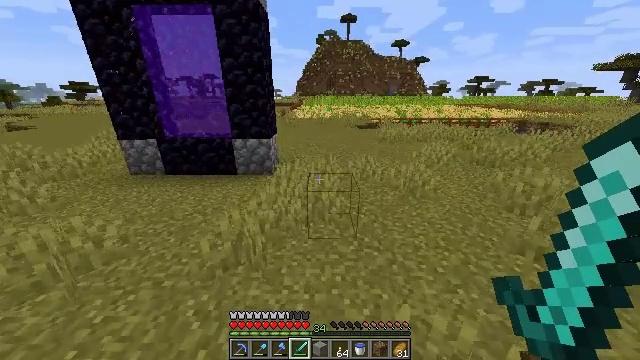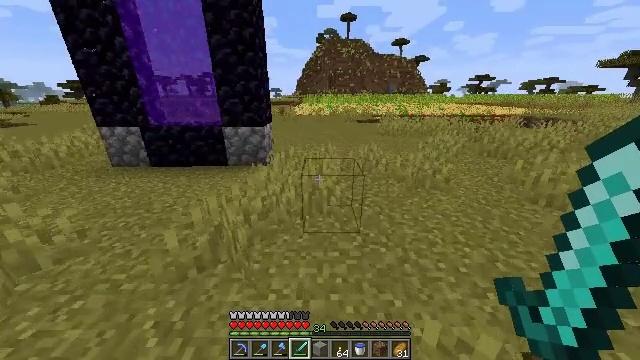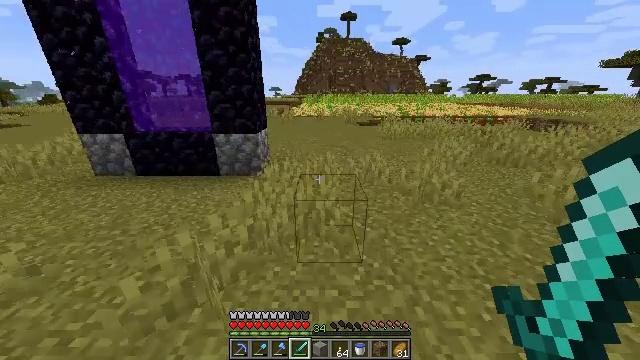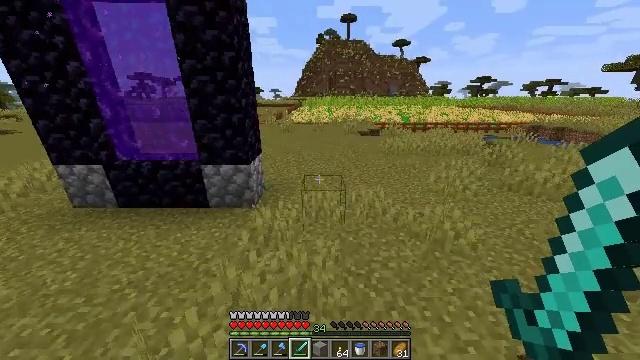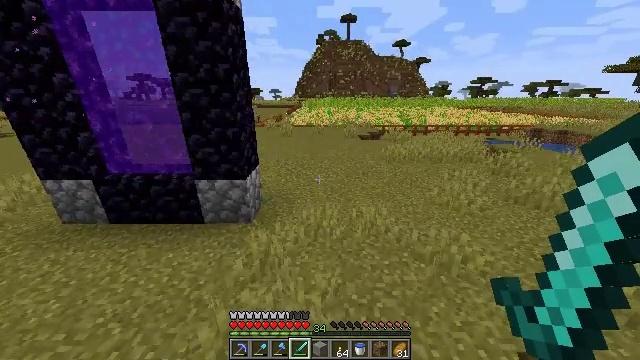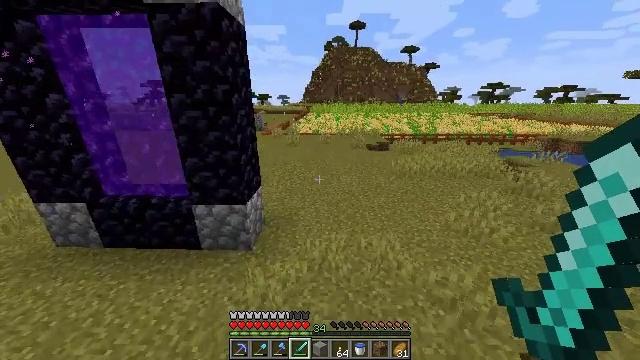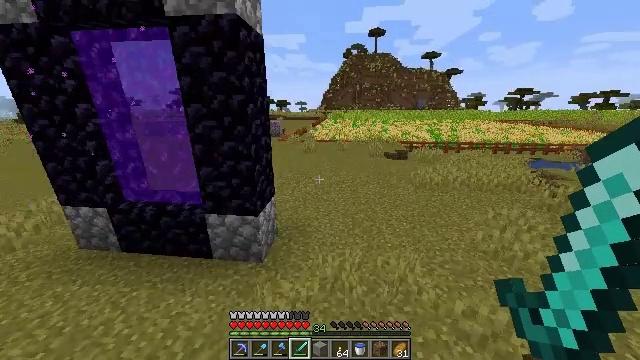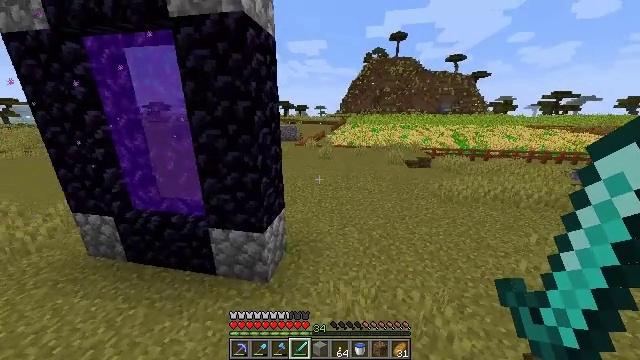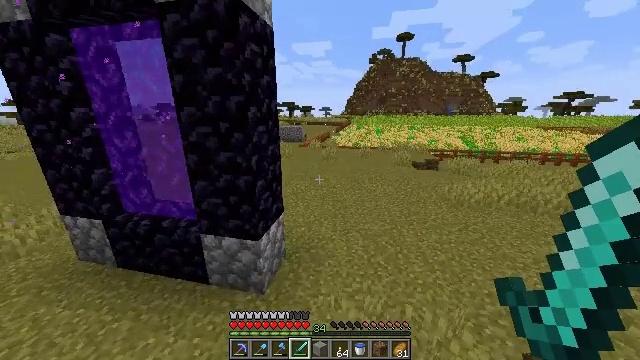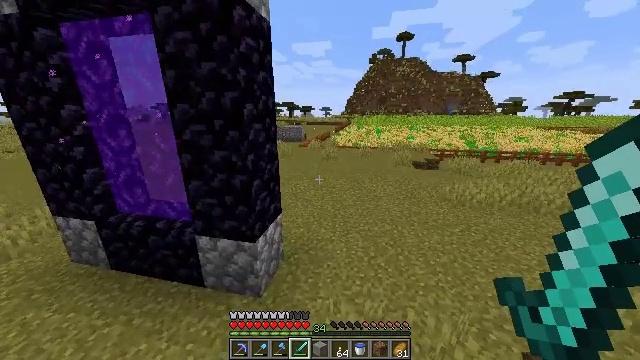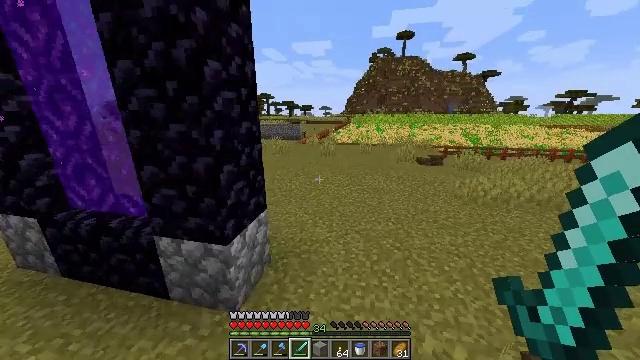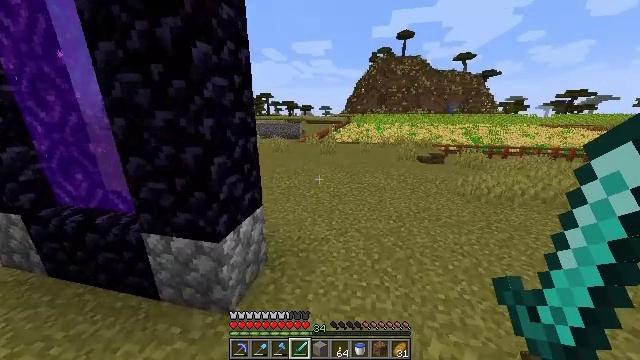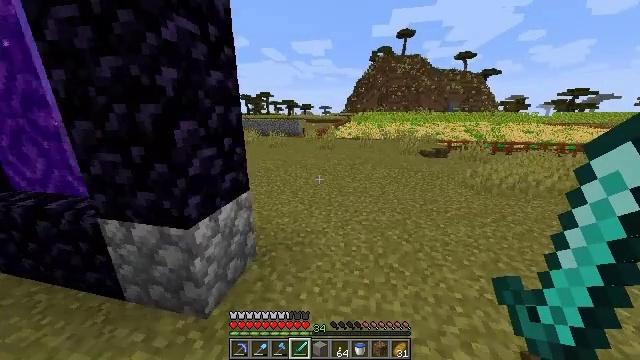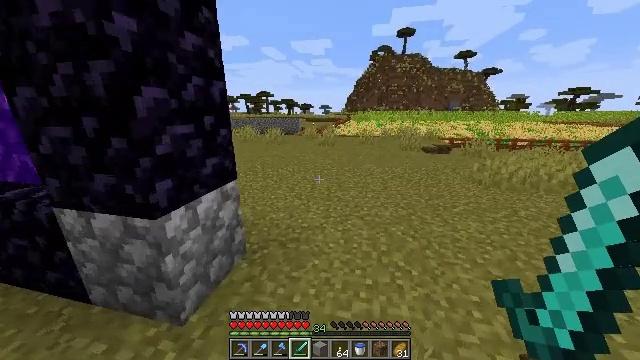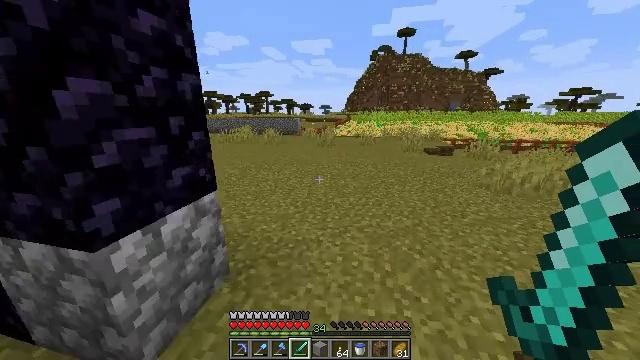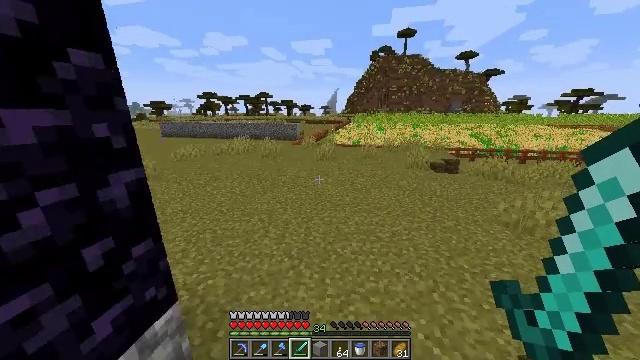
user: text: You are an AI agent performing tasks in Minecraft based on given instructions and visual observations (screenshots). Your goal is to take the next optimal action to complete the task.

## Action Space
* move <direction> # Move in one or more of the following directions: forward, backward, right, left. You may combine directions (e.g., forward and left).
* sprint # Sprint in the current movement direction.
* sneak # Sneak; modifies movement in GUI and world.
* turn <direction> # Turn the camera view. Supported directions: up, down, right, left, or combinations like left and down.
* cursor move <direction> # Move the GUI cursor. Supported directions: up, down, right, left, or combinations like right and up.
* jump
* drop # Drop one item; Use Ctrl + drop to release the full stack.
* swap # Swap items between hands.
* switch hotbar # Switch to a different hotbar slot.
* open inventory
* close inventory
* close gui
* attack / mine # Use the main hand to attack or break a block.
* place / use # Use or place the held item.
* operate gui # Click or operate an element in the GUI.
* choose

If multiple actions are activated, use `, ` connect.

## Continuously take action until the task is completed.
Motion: motion action
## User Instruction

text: Open the crafting table to craft melon seeds.
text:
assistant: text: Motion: move forward, sprint, jump
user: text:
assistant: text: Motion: move forward, sprint, jump
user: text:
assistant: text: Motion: move forward, sprint, jump
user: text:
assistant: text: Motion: move forward, sprint, jump
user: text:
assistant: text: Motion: move forward, sprint, turn left and up, jump
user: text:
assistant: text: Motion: move forward, sprint, turn left and up, jump
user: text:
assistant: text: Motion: move forward, sprint, turn left and up, jump
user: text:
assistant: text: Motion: move forward, sprint, turn left, jump
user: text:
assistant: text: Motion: move forward, sprint, jump
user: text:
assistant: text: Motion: move forward, sprint, jump
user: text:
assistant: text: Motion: move forward, sprint, jump
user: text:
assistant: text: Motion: move forward, sprint, jump
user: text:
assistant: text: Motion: move forward, sprint, jump
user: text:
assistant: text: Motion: move forward, sprint, jump
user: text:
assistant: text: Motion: move forward, sprint, jump
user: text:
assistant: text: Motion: move forward, sprint, jump
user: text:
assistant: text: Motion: move forward, sprint, jump
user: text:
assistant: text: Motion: move forward, sprint, jump
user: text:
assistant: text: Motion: move forward, sprint, turn left, jump
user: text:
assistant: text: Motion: move forward, sprint, turn left, jump
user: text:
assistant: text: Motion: move forward, sprint, turn left, jump
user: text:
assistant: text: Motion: move forward, sprint, jump
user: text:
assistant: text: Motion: move forward, sprint, turn left, jump
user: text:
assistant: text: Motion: move forward, sprint, turn left, jump
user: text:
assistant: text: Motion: move forward, sprint, turn left and up, jump
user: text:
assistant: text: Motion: move forward, sprint, turn right, jump
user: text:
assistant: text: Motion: move forward, sprint, jump
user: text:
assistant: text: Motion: move forward, sprint, jump
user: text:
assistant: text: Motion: move forward, sprint, jump
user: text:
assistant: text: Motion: move forward, sprint, jump